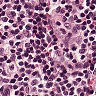
Metastatic tissue present: no